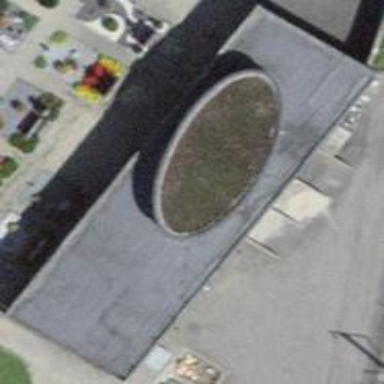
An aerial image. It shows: Building designated as place of mourning.